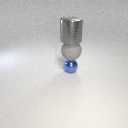
large gray metal cylinder above large gray rubber sphere